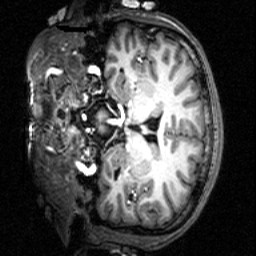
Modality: T1w
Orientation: coronal
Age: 23
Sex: male